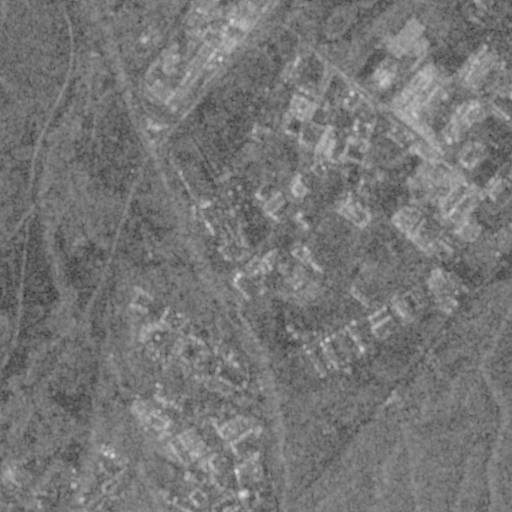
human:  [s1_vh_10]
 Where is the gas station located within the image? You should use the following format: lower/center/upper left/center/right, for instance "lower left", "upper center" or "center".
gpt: The gas station is located in the lower right of the image.
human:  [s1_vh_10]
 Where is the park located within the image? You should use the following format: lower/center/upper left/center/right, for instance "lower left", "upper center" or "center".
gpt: The park is located in the center of the image.
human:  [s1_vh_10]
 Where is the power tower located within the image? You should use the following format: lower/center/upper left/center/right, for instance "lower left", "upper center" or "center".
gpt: The power tower is located in the upper of the image.
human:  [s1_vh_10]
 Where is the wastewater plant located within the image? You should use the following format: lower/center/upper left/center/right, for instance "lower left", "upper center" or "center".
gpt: The wastewater plant is located in the center left of the image.
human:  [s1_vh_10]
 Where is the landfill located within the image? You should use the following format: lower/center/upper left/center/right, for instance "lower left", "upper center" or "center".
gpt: There is no landfill in the image.

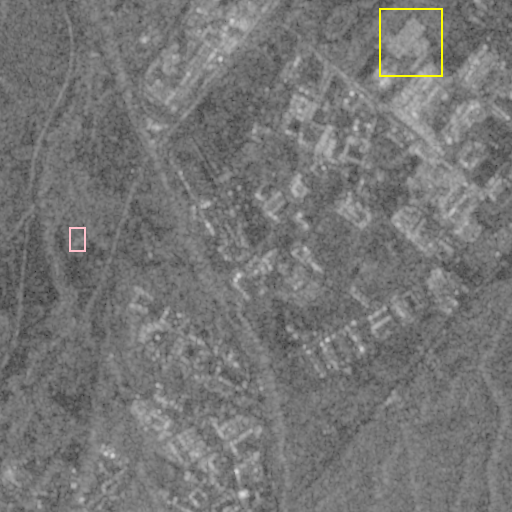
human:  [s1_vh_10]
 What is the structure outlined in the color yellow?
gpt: The structure outlined in yellow is a power substation.
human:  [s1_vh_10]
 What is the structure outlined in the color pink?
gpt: The structure outlined in pink is a wastewater plant.
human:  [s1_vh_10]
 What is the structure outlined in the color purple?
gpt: There is no purple outline.